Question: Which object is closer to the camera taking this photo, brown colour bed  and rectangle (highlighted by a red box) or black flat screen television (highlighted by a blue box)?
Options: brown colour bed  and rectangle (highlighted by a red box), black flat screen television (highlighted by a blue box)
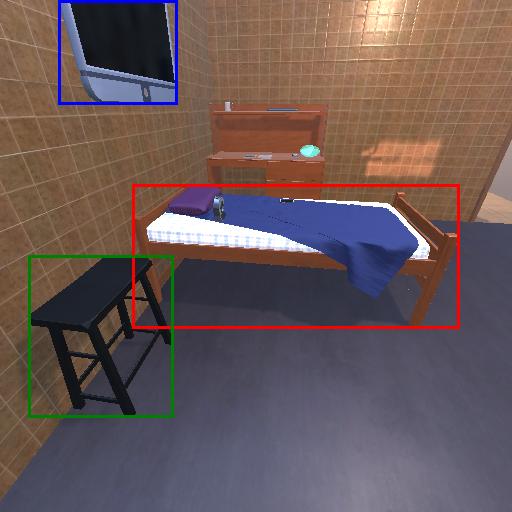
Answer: brown colour bed  and rectangle (highlighted by a red box)